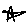
Label: star